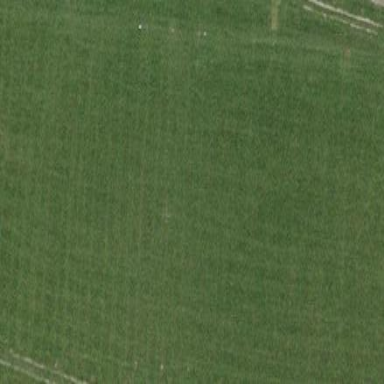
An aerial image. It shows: Multi-sport pitch with grass surface.